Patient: sex M, age 65
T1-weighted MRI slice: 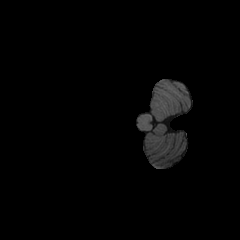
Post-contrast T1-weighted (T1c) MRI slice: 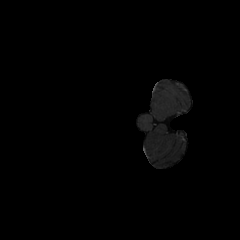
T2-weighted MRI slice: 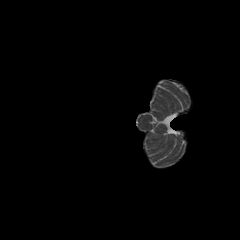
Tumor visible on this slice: no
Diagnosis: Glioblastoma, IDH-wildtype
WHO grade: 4